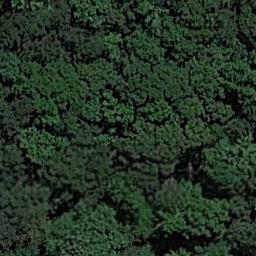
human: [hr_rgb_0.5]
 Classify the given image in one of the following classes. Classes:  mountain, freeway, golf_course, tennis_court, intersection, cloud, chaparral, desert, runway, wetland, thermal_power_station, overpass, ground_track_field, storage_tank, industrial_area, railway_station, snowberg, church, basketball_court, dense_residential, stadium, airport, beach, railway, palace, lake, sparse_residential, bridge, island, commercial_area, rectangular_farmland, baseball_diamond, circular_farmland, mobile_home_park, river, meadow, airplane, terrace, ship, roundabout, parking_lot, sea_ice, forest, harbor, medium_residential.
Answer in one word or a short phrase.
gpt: forest